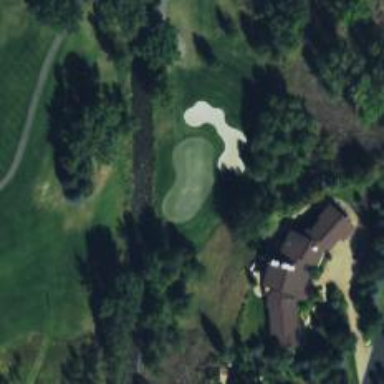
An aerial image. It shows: Golf hole.